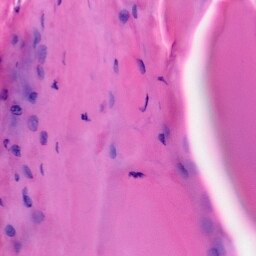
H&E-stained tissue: Skin